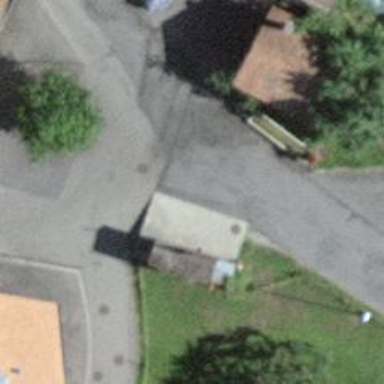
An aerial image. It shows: Post box is visible.